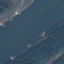
Label: River